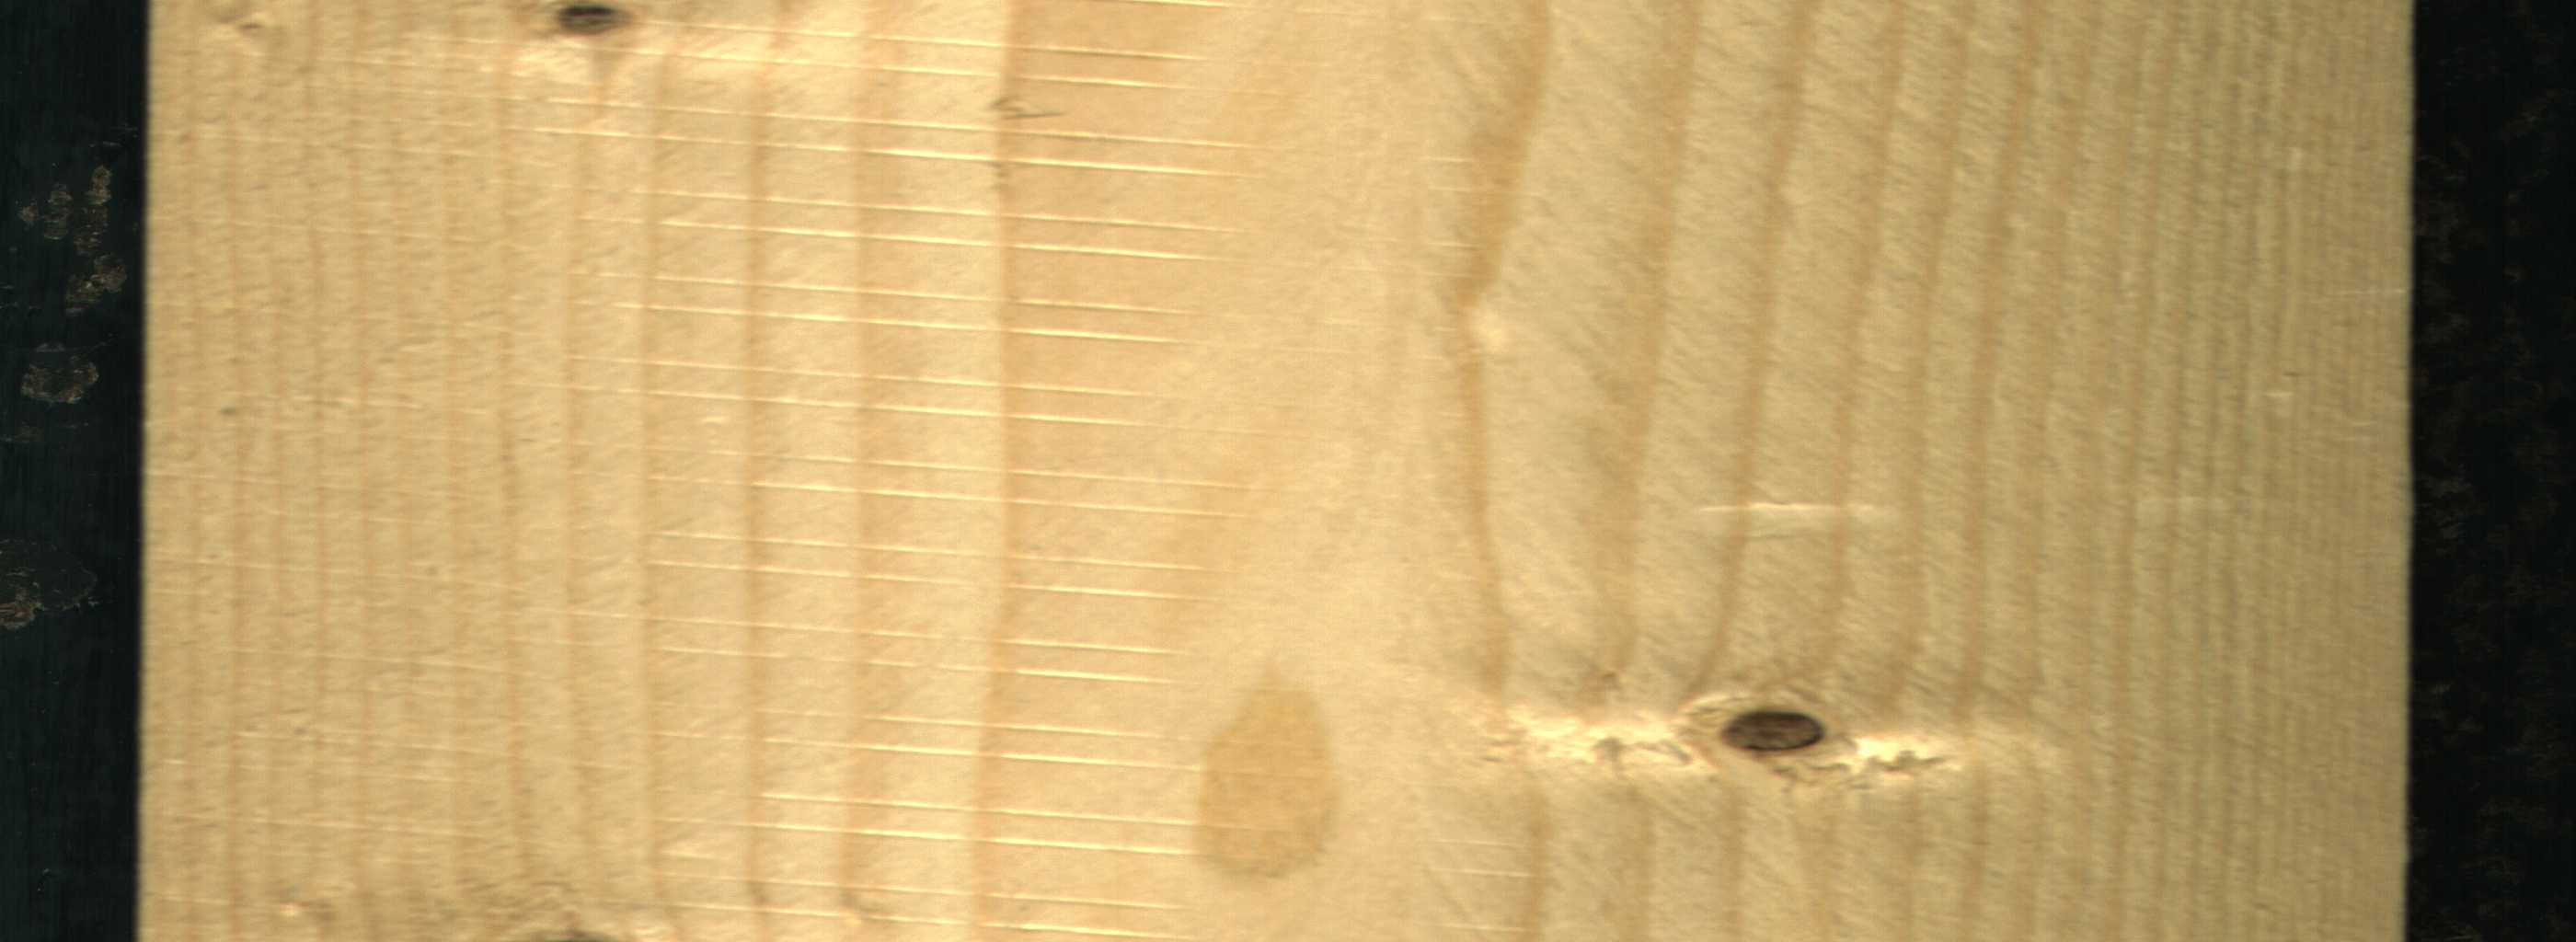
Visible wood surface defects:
Dead_Knot
Live_Knot